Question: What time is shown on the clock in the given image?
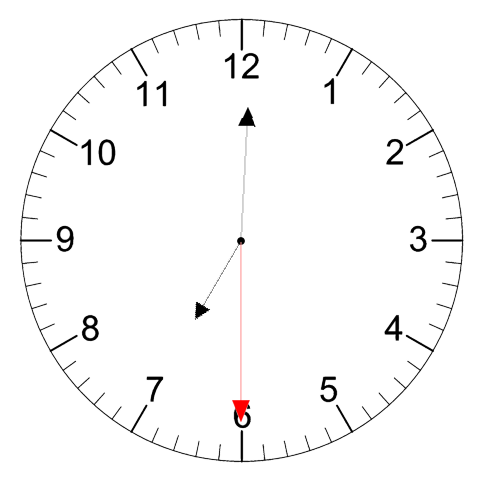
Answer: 07:00:30